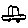
Label: car